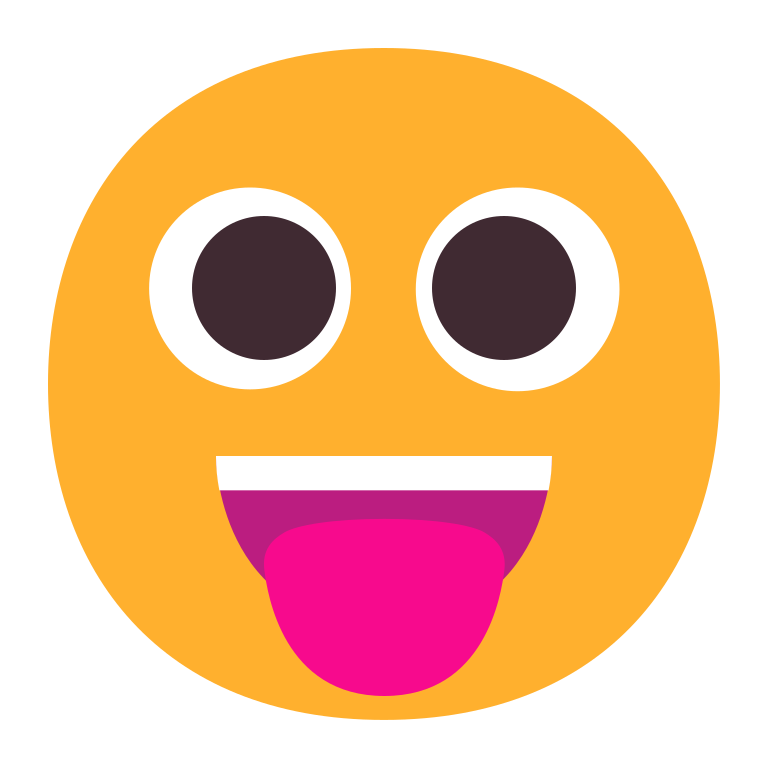
face with tongue flat